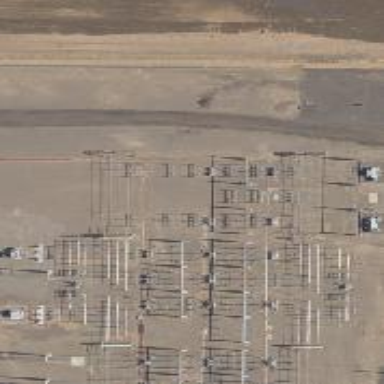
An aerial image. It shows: Switch for power supply.